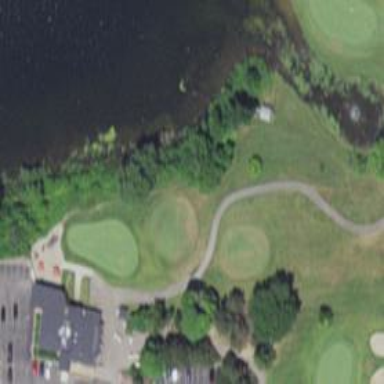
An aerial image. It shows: Pathway for golfing.